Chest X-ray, PA view. Patient: 21 years old, sex M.
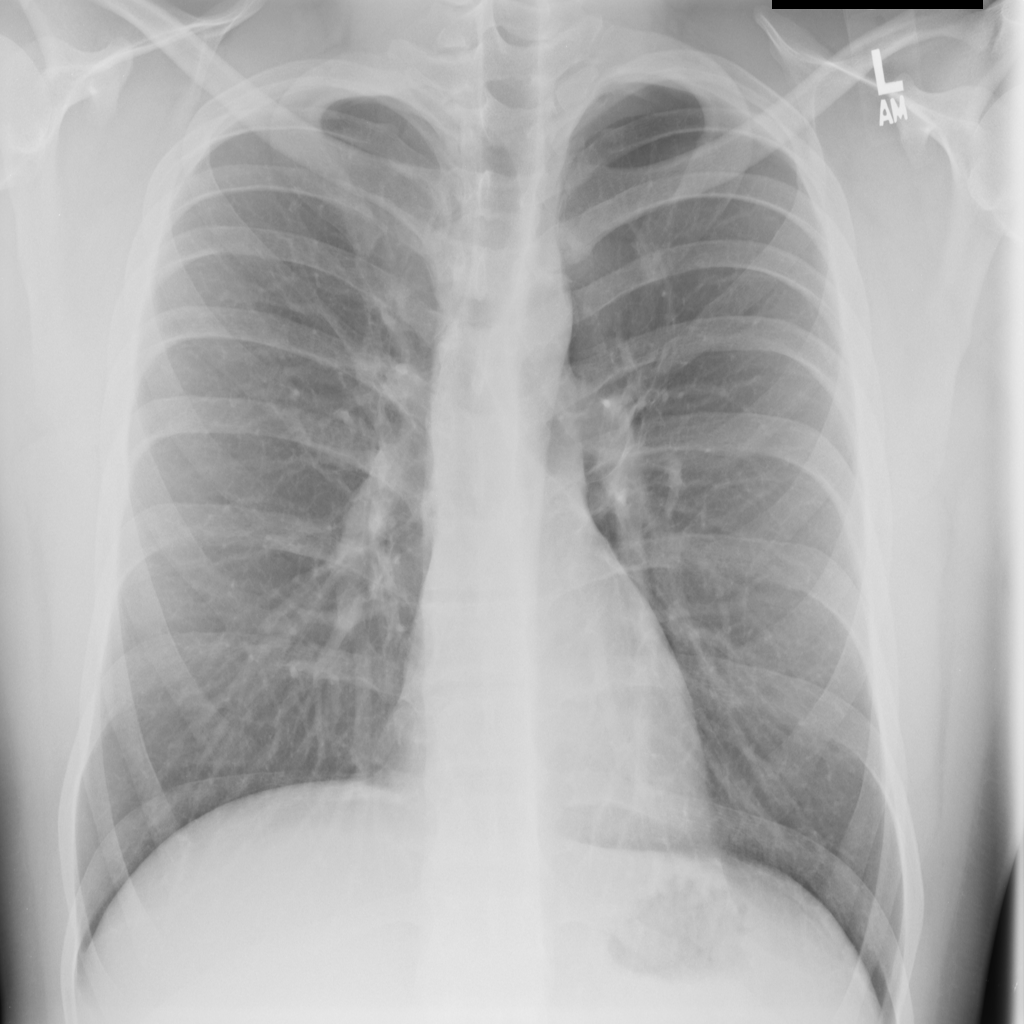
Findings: No Finding